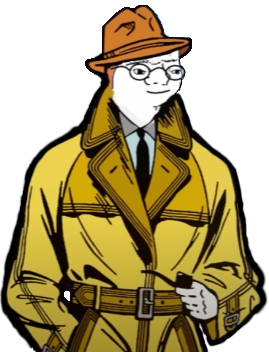
Label: 5_Zoomer